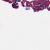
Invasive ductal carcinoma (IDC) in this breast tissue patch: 0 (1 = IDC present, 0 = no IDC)